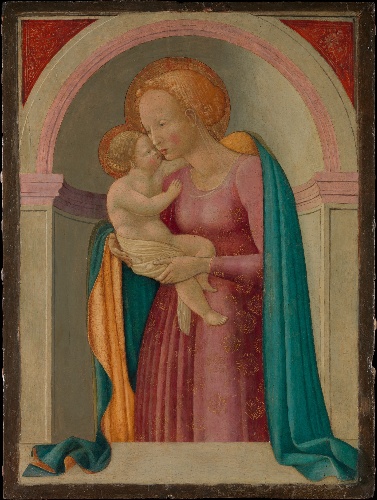
Title: Madonna and Child
Artist: Master of the Lanckoronski Annunciation
Artist bio: Italian, Florentine, second quarter 15th century
Object type: Painting
Classification: Paintings
Medium: Tempera and gold on wood
Dimensions: 29 5/8 x 22 1/4 in. (75.2 x 56.5 cm)
Department: European Paintings
Credit line: Theodore M. Davis Collection, Bequest of Theodore M. Davis, 1915
Accession year: 1930
Repository: Metropolitan Museum of Art, New York, NY
Tags: Madonna and Child